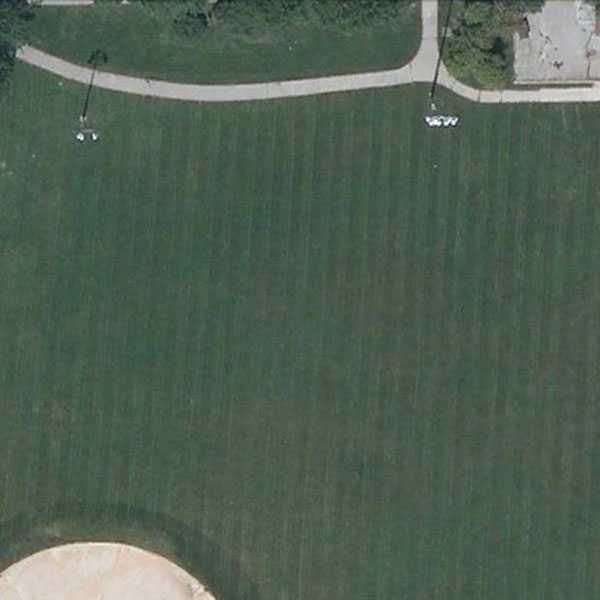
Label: Meadow